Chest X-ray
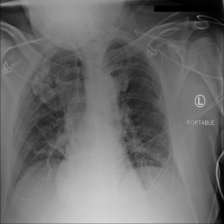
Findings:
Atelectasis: positive
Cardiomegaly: negative
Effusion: negative
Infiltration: negative
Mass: negative
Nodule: negative
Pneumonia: negative
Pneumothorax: negative
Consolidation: negative
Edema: negative
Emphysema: negative
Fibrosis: negative
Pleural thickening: negative
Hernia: negative